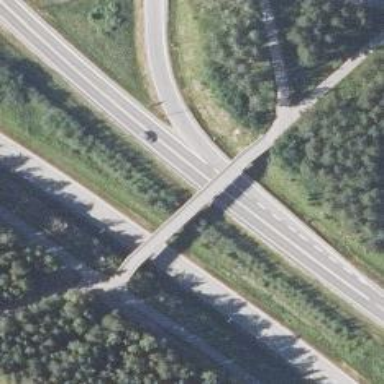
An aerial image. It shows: Motorway junction.